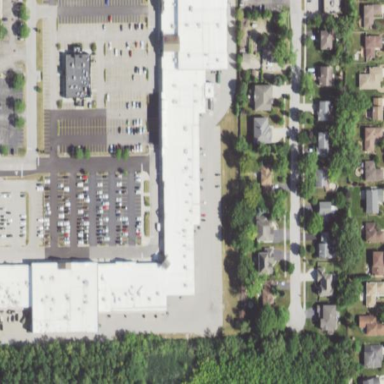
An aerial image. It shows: Retail area.